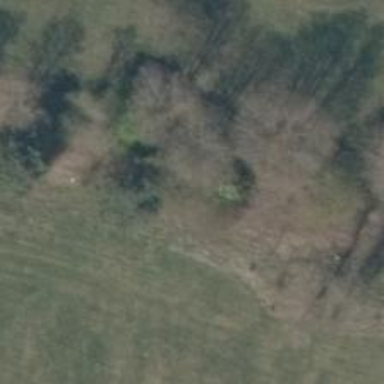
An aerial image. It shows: Row of deciduous broadleaved trees.